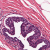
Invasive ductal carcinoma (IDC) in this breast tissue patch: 0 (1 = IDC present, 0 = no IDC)